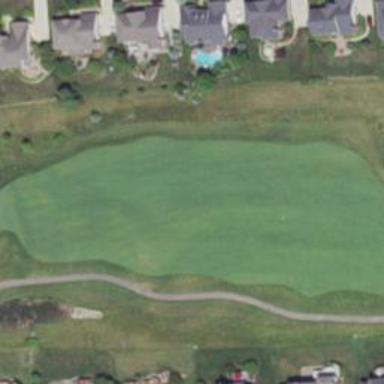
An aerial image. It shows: Golf hole.